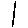
Label: line